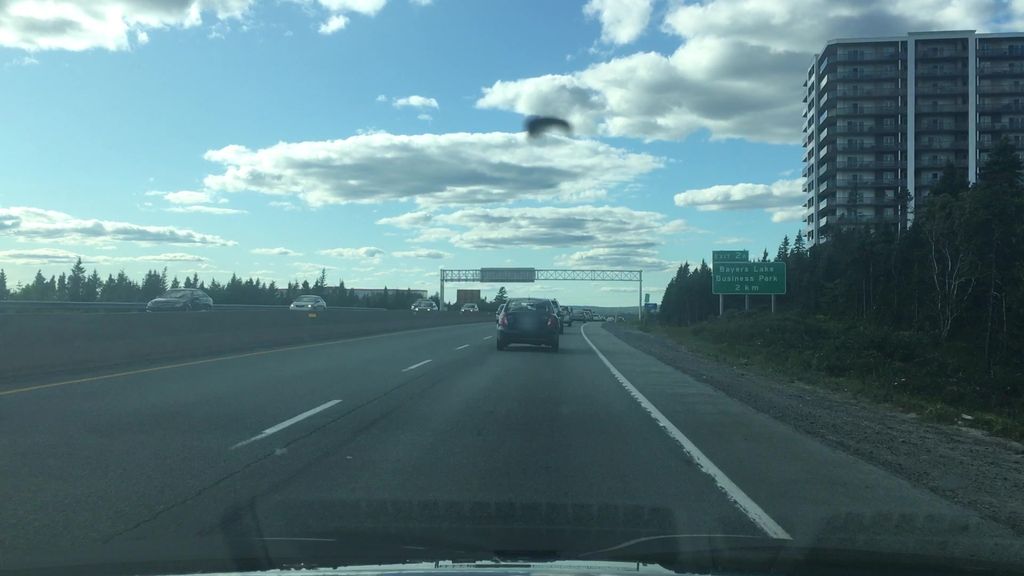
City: halifax